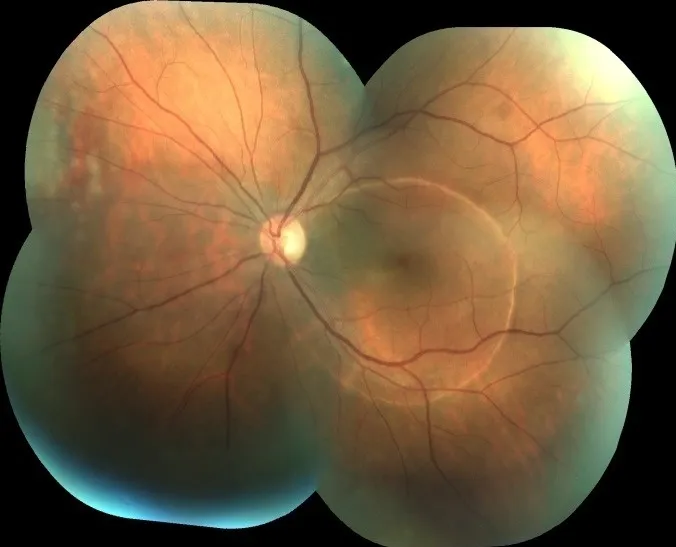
LE Fundus: normal aspect.
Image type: ophthalmic_imaging (fundus_photograph)